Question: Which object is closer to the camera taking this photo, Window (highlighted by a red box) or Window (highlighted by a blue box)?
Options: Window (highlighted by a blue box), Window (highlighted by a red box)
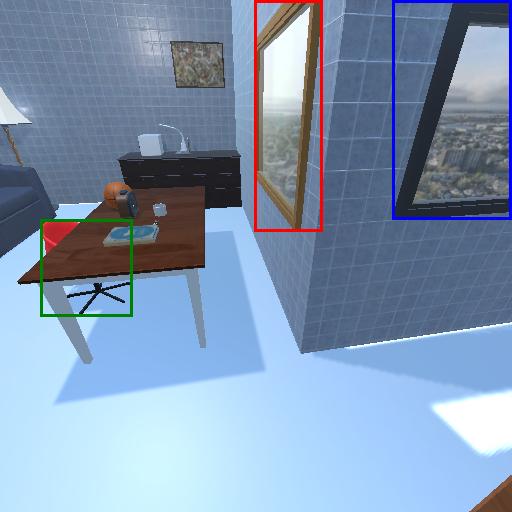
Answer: Window (highlighted by a blue box)